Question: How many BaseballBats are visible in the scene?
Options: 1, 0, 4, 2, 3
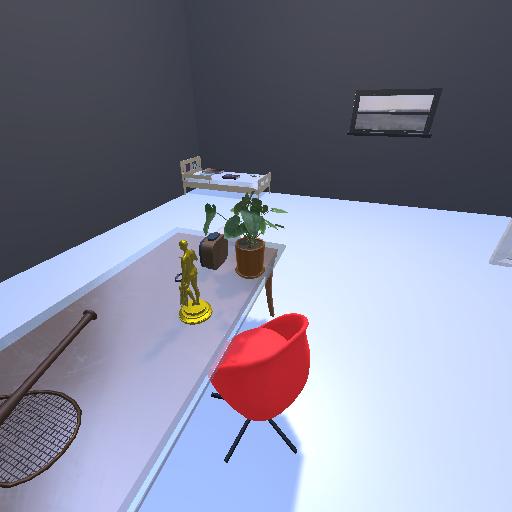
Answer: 1